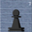
Piece: bP